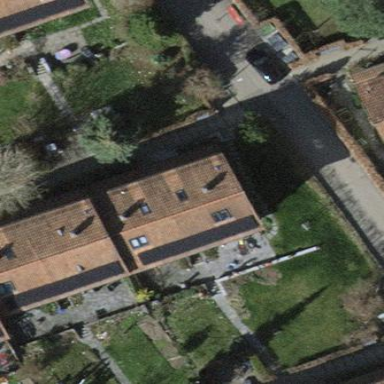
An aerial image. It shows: Beige house with gabled roof made of roof tiles in orangered color. The roof is oriented across the building.